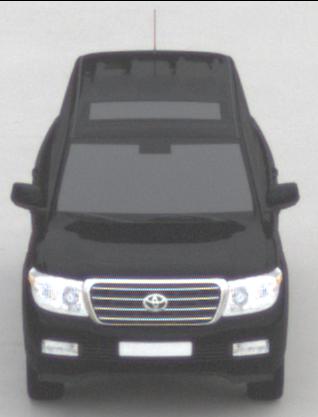
Make: Toyota
Model: Land Cruiser V8 4.7
Detailed model: Land Cruiser V8 (J20)
Model produced from: 2008/03
Model produced until: 2009/11
Doors: 5
Color: black
Road condition: dry road
Daytime: morning or afternoon
Contrast: low contrast